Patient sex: M
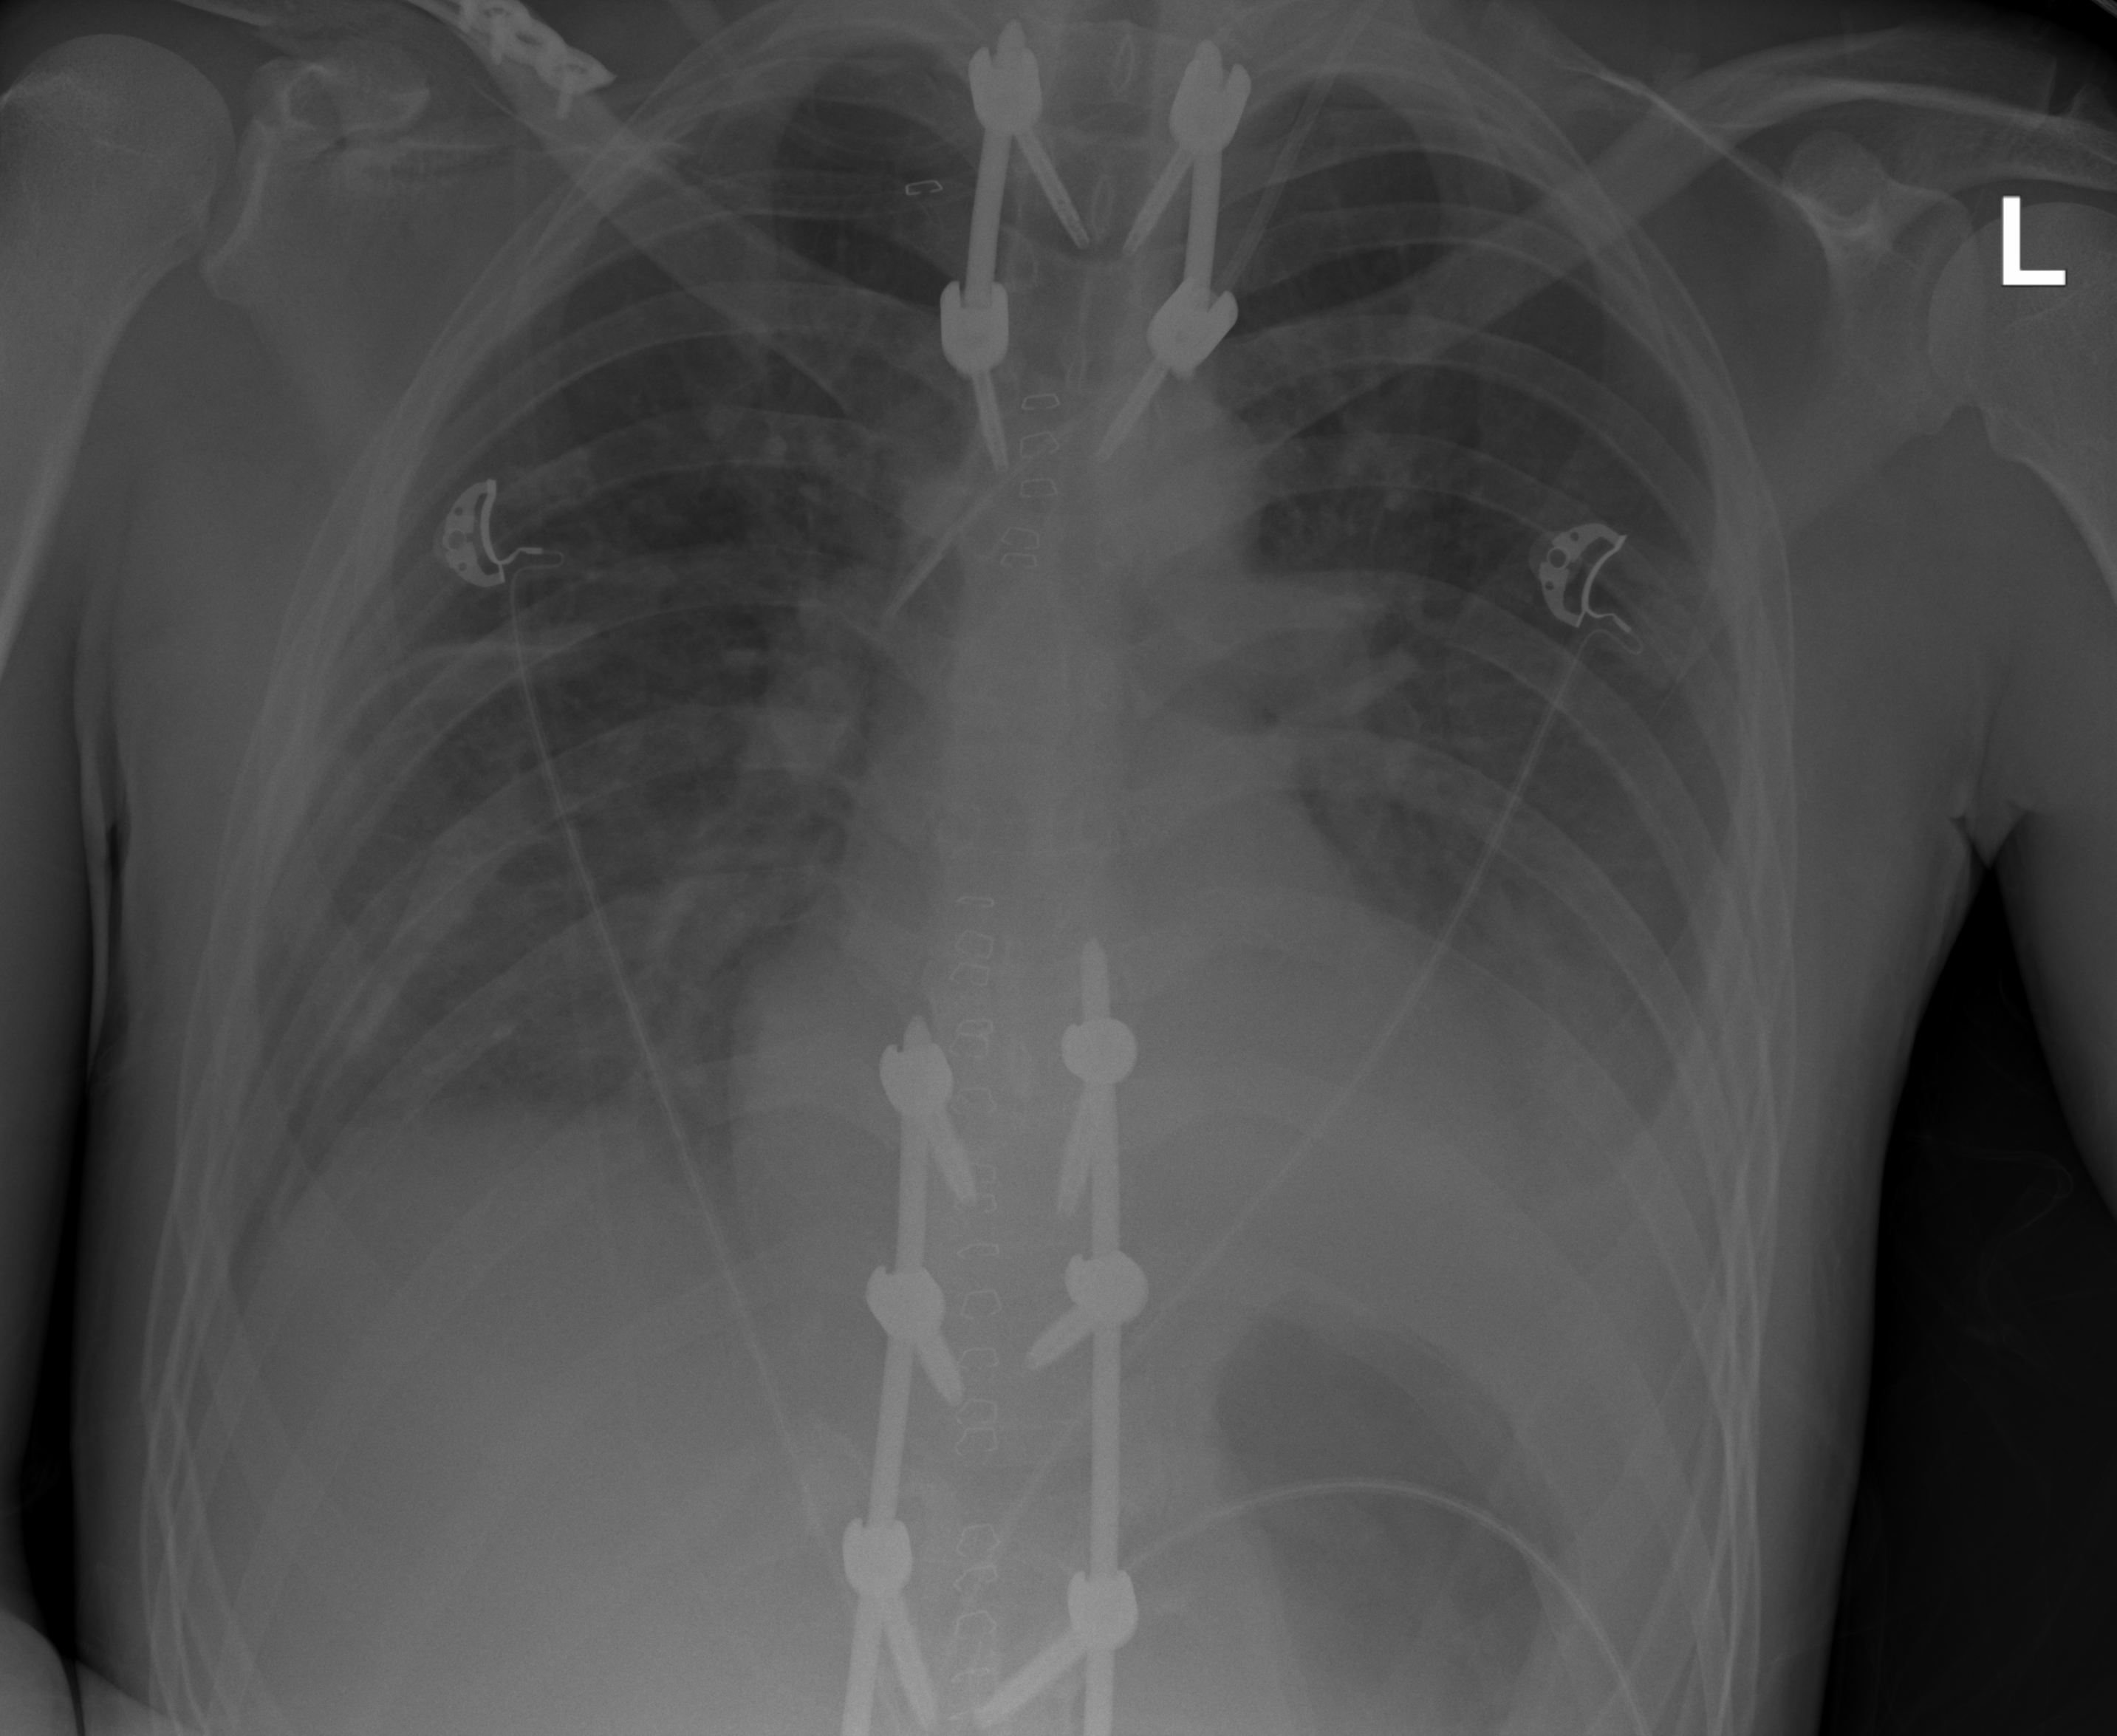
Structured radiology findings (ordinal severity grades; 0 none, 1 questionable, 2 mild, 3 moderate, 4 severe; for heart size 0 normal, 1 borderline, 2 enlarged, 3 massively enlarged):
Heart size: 0
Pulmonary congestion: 2
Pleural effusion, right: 2
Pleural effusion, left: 3
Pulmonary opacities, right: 1
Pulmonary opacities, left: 1
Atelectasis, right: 2
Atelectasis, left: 2